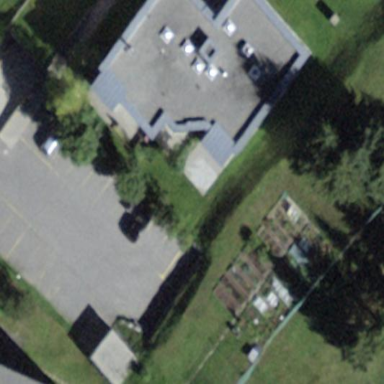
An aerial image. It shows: Flat-roofed building.